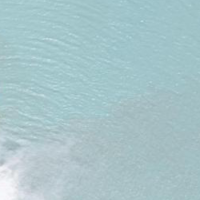
EUNIS habitat code: 14
Species observed at this site:
Bistorta vivipara
Saxifraga paniculata
Astragalus alpinus
Chamaenerion dodonaei